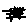
Label: zigzag